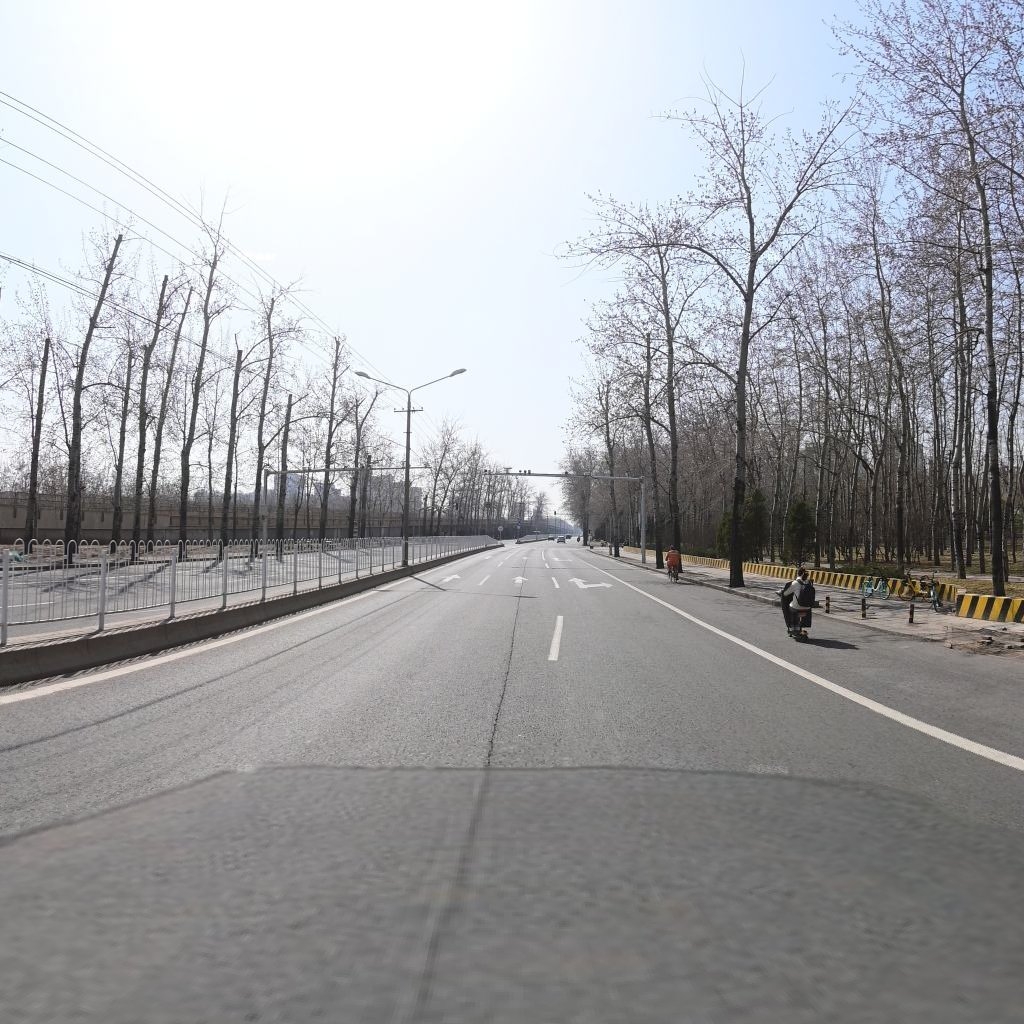
Region: Chaoyang
Road damage annotations: longitudinal crack